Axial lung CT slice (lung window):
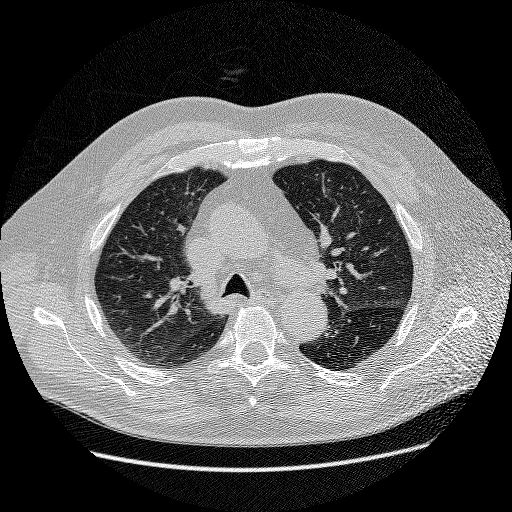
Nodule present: no